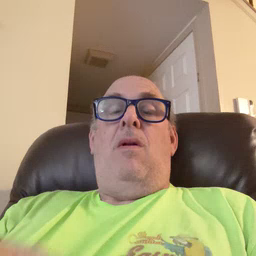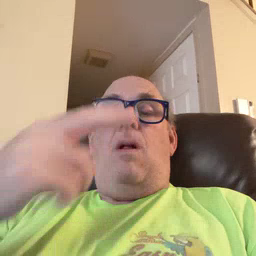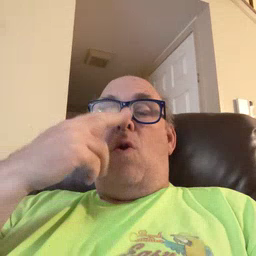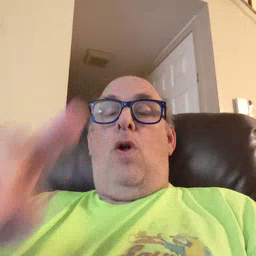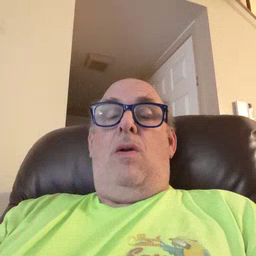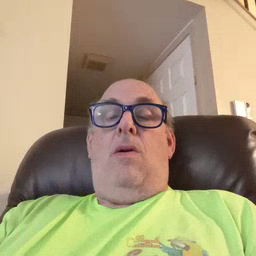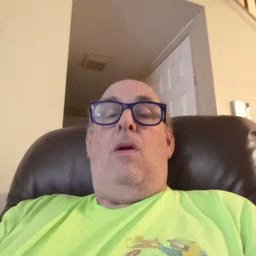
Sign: look